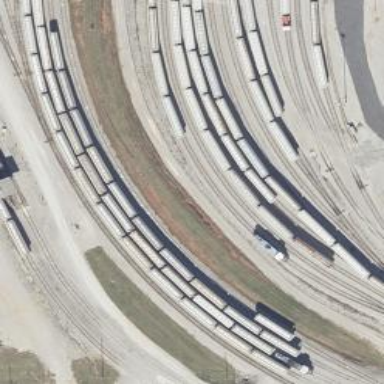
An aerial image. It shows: Railway spur service.